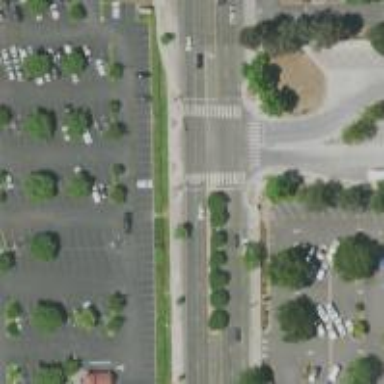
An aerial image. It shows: Solid stop line on the road marking.